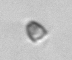
Label: Pyramimonas